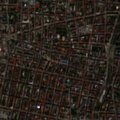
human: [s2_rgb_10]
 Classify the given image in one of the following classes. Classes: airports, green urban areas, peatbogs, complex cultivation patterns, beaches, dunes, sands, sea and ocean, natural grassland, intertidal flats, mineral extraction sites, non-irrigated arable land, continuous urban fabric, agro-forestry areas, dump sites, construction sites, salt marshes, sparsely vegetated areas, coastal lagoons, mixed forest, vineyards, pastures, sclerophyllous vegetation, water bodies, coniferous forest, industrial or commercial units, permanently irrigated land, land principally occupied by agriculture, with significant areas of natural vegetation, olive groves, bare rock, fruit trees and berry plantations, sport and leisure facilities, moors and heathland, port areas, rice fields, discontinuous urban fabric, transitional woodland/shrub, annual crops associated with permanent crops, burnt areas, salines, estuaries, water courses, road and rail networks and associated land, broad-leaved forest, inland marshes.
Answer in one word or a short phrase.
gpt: continuous urban fabric